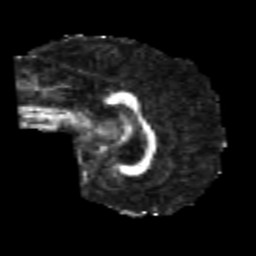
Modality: FA
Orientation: sagittal
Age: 22
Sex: male
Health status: healthy
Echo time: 0.074 s